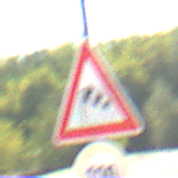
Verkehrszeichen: SeitenwindVonLinks
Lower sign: Geschwindigkeit110
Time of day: Midday
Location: Outdoor (Nature)
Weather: Clear
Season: Summer
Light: Natural